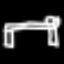
Label: bed